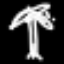
Label: palm tree